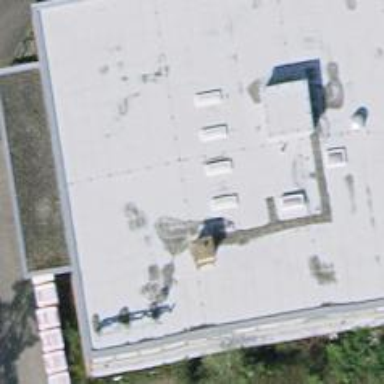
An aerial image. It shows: Building with flat roof.